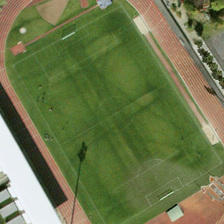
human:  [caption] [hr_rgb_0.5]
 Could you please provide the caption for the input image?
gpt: some green trees are near a playground with a football field in it .

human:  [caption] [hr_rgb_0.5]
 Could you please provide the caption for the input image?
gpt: some green trees are near a playground with a football field in it .

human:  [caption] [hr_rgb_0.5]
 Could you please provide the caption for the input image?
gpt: some green trees are near a playground with a football field in it .

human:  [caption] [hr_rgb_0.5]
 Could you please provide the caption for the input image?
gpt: some green trees are near a playground with a football field in it .

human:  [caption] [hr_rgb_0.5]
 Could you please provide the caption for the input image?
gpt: some green trees are near a playground with a football field in it .